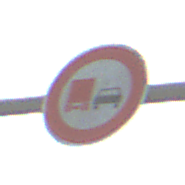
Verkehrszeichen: UeberholverbotKraftfahrzeuge
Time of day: MorningAfternoon
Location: Outdoor (Urban)
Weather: PartlyCloudy
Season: NotSpecified
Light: Natural